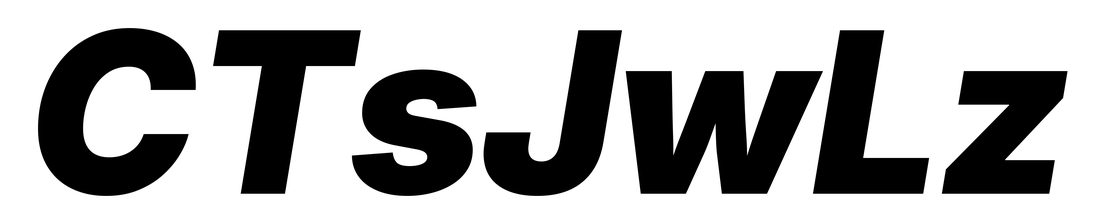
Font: Inter-Italic_Black_Italic